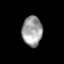
Tissue: skin
Cell type: Others
Senescence score: 0.265
Nuclear area (px): 592
Mean DAPI intensity: 158.721